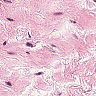
Metastatic tissue present: no